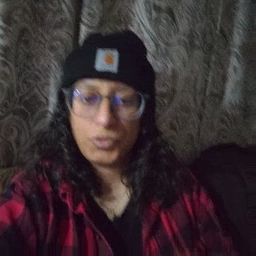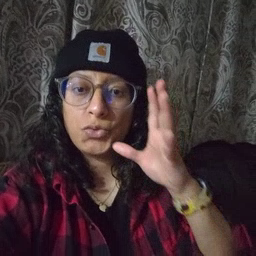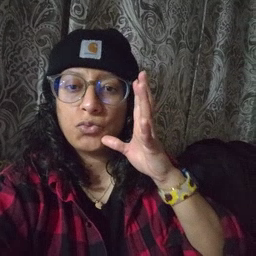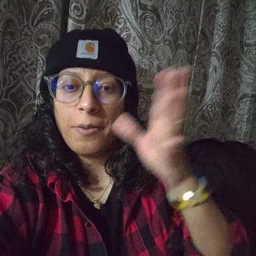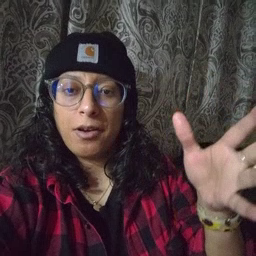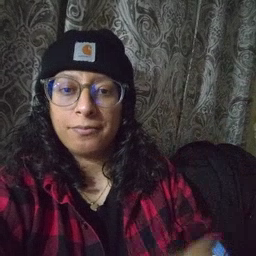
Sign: grandma